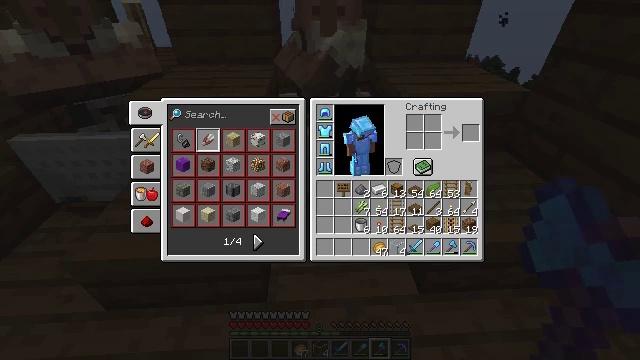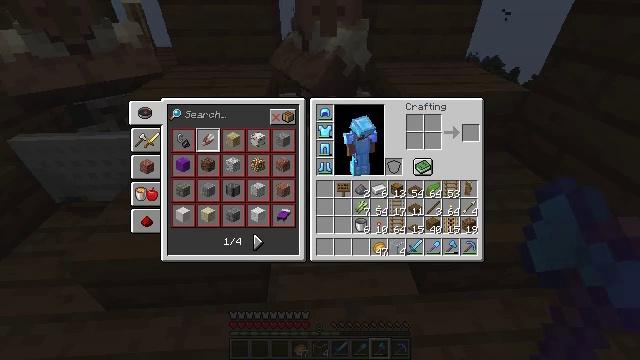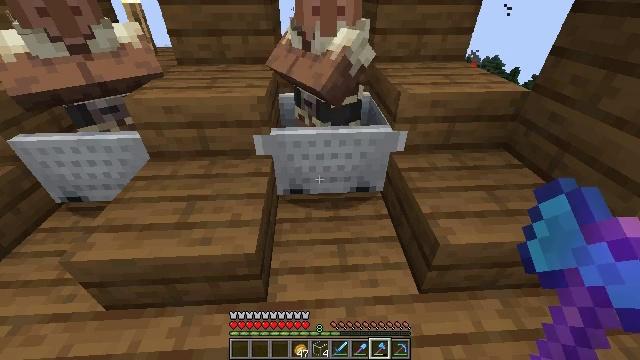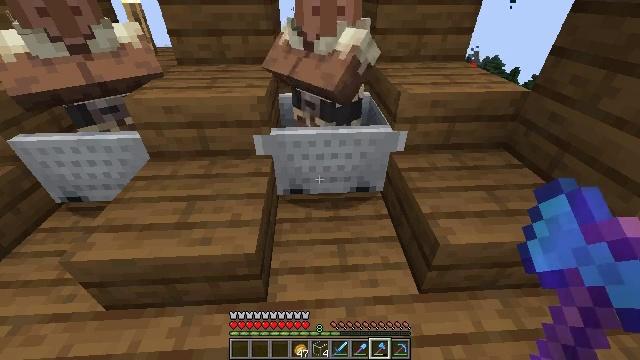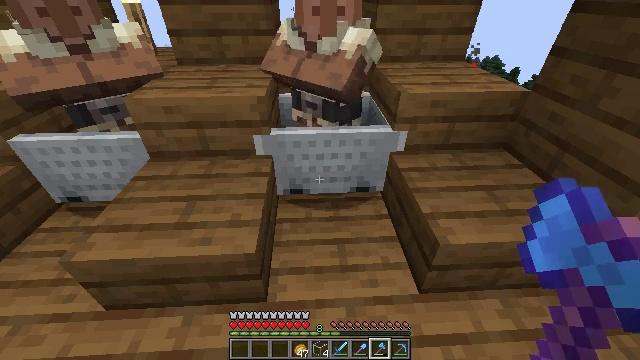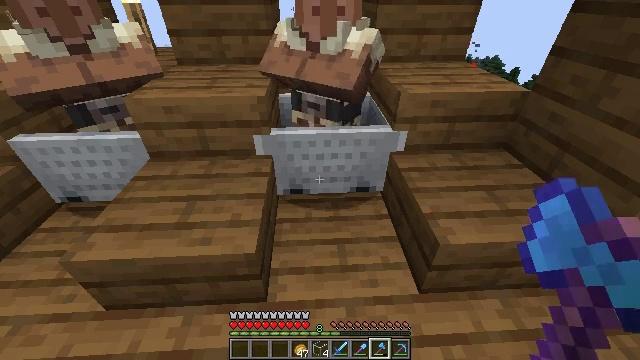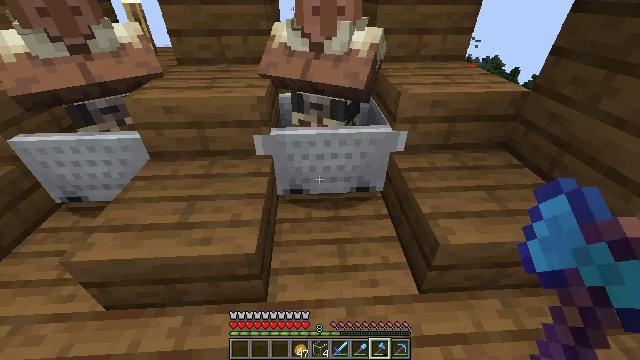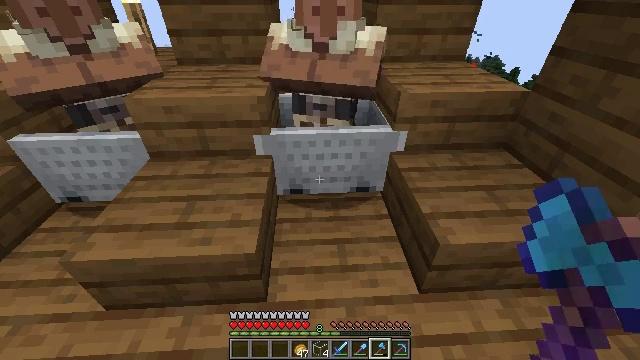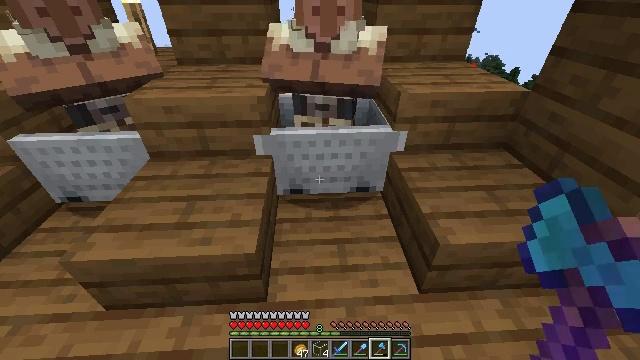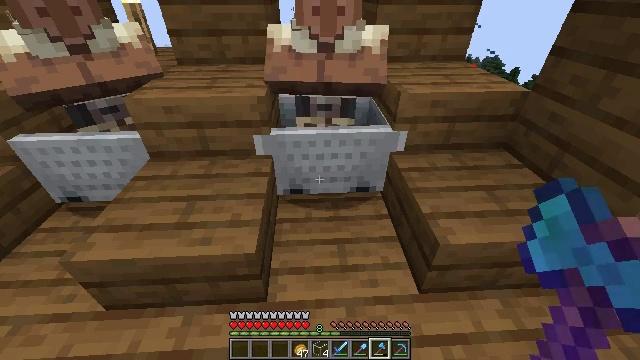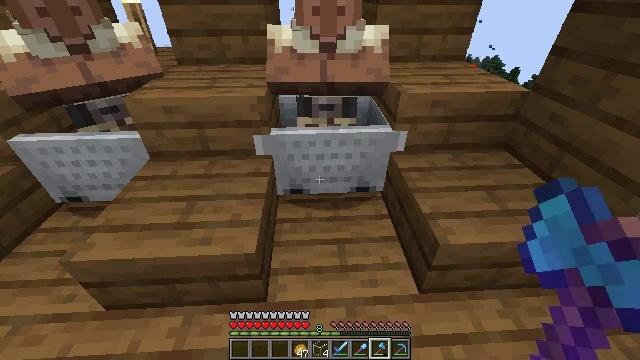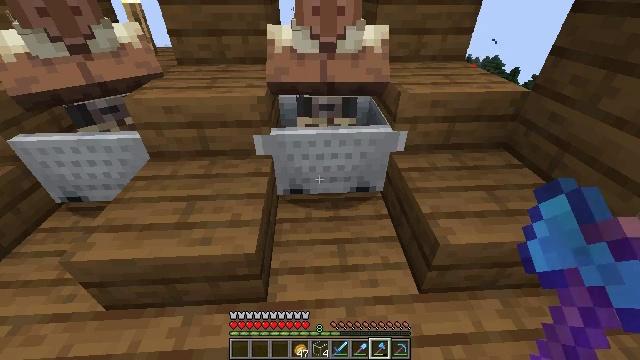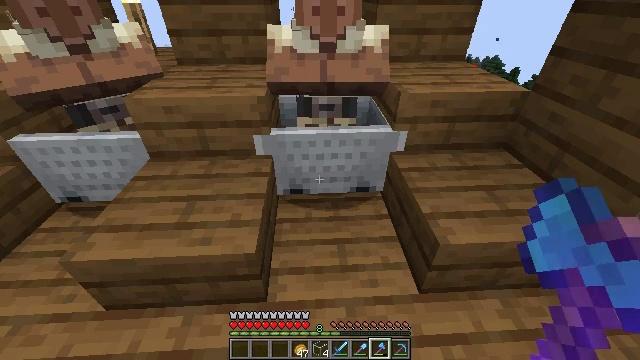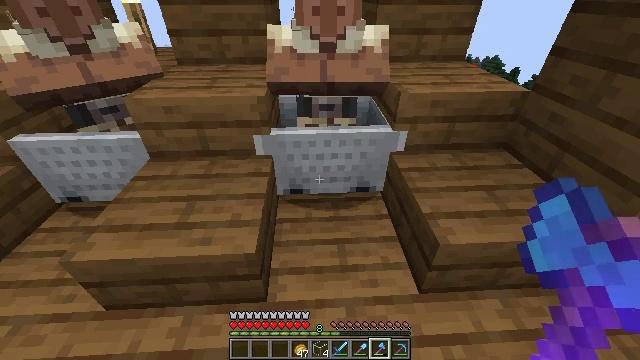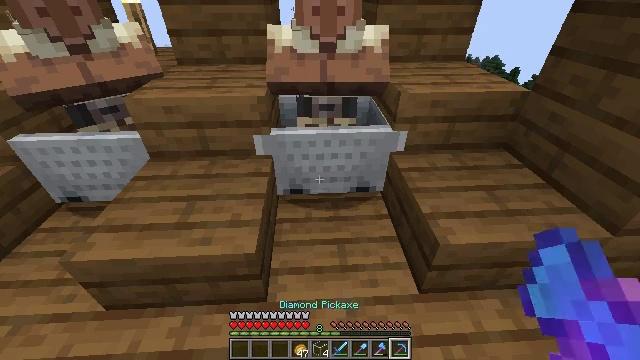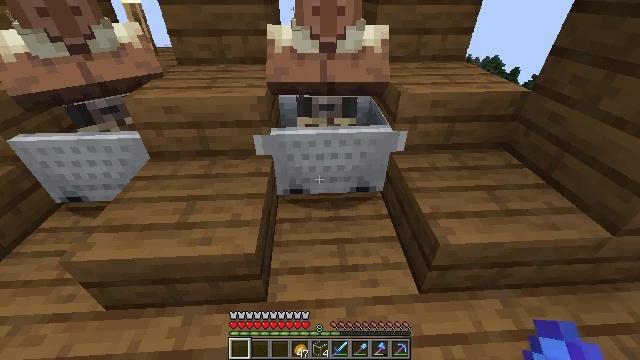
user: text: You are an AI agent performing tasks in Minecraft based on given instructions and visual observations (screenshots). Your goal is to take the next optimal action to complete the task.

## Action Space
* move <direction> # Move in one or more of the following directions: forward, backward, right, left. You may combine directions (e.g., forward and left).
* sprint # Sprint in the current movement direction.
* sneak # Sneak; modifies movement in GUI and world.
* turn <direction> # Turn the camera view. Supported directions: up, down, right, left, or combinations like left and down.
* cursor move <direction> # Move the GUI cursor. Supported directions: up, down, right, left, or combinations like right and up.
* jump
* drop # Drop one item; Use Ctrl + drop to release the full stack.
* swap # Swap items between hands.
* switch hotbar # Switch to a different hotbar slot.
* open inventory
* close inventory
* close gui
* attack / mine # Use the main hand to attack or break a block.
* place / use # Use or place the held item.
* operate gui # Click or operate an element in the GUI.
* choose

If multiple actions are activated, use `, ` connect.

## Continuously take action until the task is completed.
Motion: motion action
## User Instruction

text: Remove a spruce sign from the inventory.
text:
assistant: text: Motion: no_op
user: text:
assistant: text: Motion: no_op
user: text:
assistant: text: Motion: no_op
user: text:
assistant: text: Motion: no_op
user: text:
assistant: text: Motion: no_op
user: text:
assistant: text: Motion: no_op
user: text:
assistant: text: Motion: no_op
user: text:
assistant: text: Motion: no_op
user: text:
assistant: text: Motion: no_op
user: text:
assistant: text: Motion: no_op
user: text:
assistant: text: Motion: no_op
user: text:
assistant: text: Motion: no_op
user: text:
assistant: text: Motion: no_op
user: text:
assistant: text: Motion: no_op
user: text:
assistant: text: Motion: no_op
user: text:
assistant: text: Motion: no_op
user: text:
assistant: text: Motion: no_op
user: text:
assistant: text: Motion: no_op
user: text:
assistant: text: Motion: no_op
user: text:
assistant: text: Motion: no_op
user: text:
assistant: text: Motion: no_op
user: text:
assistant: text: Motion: turn left
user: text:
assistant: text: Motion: turn left
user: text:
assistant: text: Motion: no_op
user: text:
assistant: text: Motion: no_op
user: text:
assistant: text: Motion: no_op
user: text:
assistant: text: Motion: no_op
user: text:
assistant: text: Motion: no_op
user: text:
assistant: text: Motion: no_op
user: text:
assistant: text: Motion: no_op